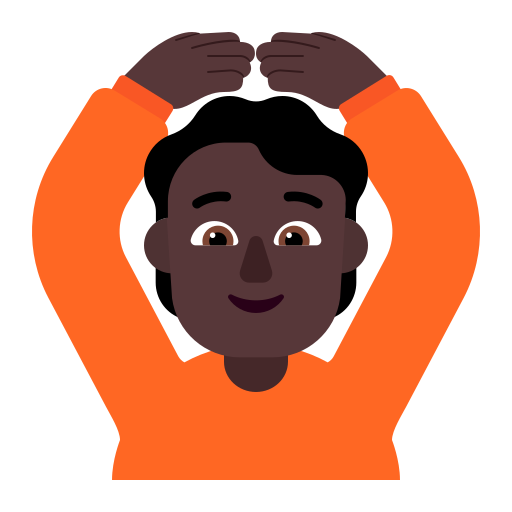
person gesturing ok flat dark